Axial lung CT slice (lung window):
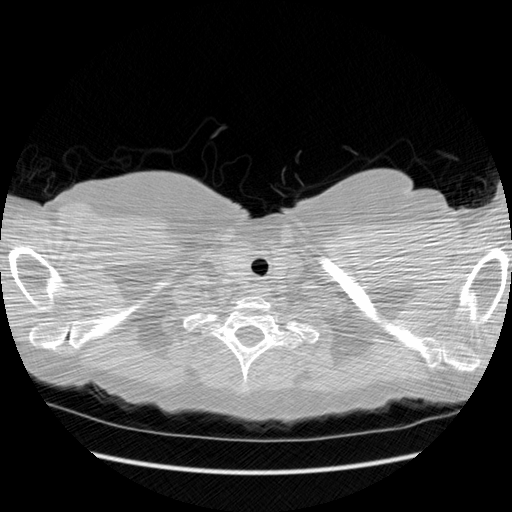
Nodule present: no